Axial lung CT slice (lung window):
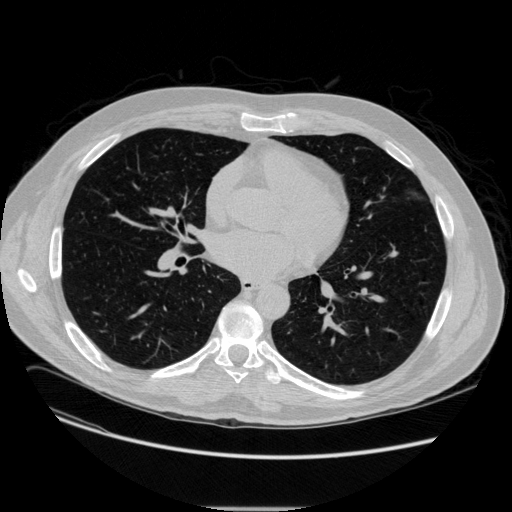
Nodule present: no